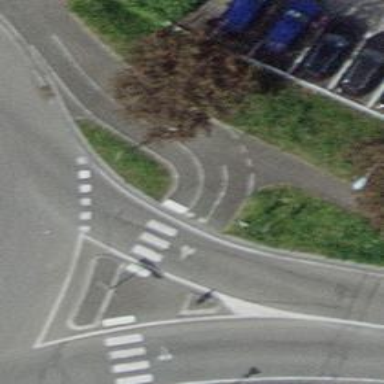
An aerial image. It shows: Marked zebra crossing on the road.